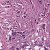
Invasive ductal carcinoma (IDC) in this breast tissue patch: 1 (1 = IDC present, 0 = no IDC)